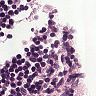
Metastatic tissue present: no